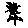
Label: flower